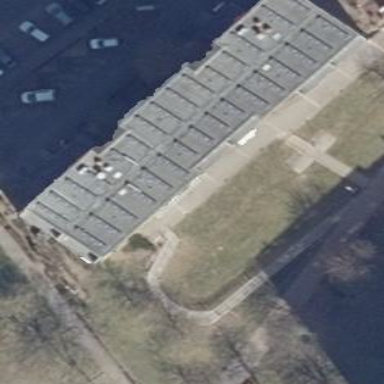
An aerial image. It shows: Wheat-colored apartment building with flat grey roof made of tar paper.